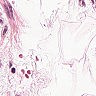
Metastatic tissue present: no